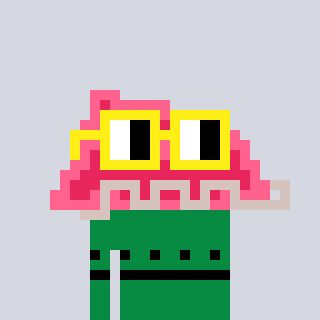
a pixel art character with square yellow glasses, a retainer-shaped head and a green-colored body on a cool background